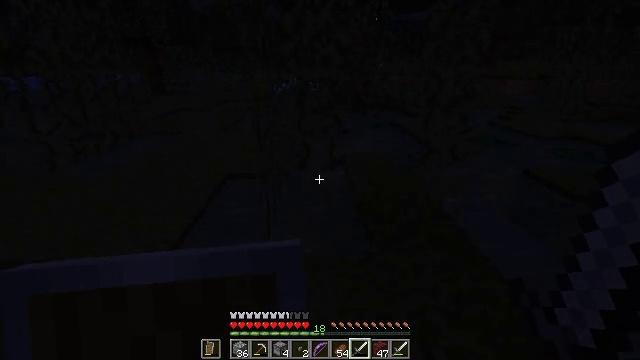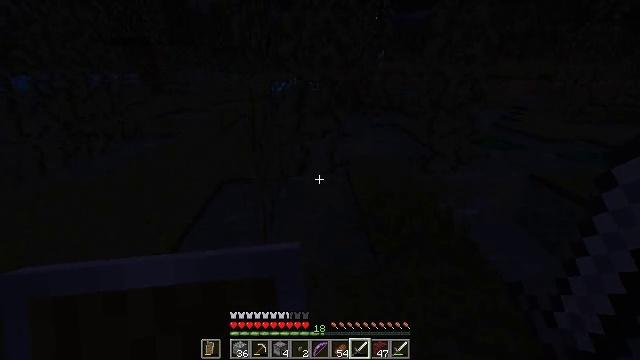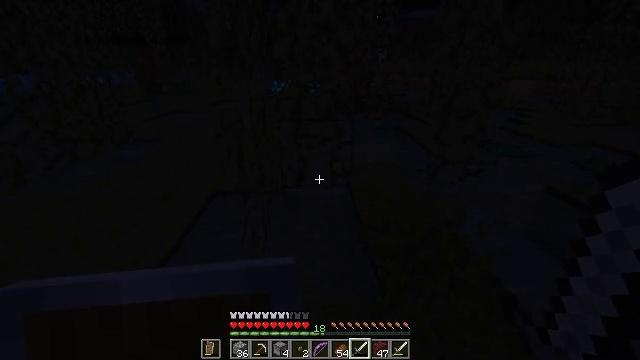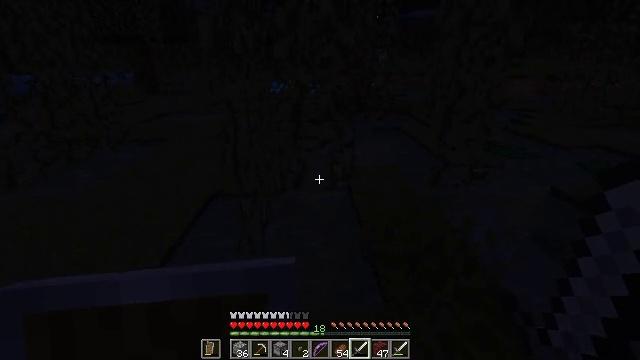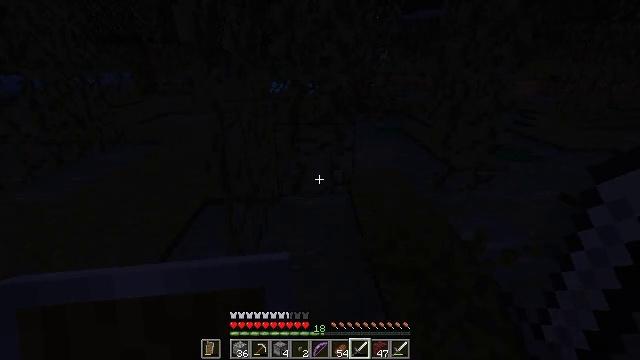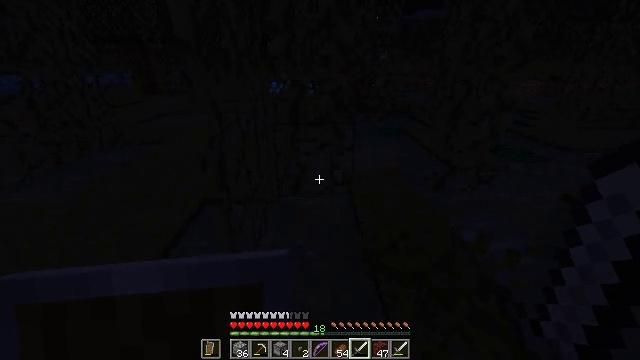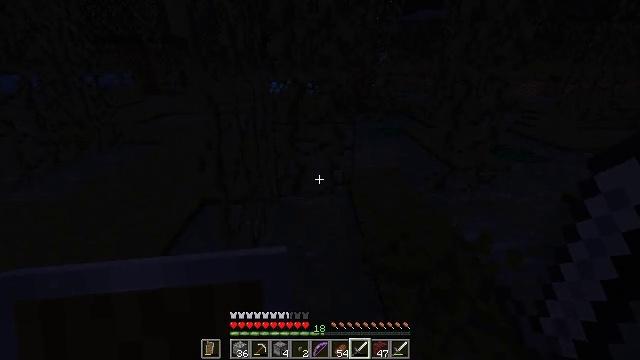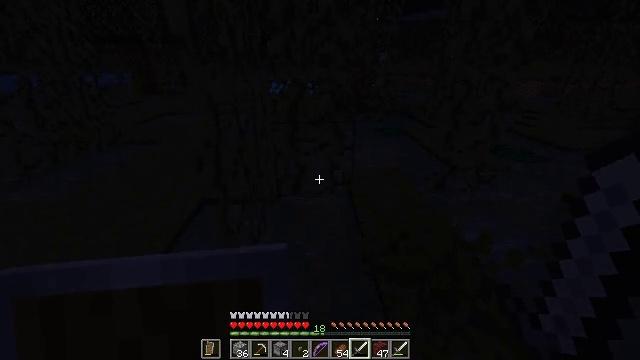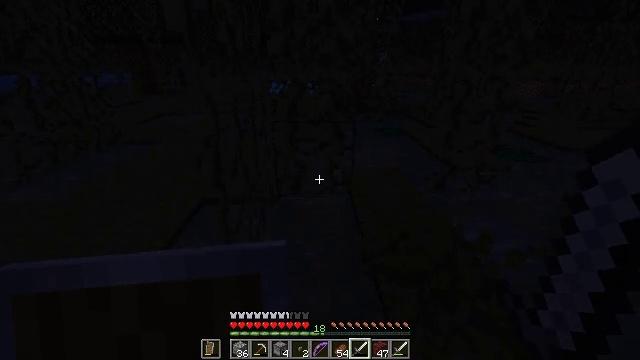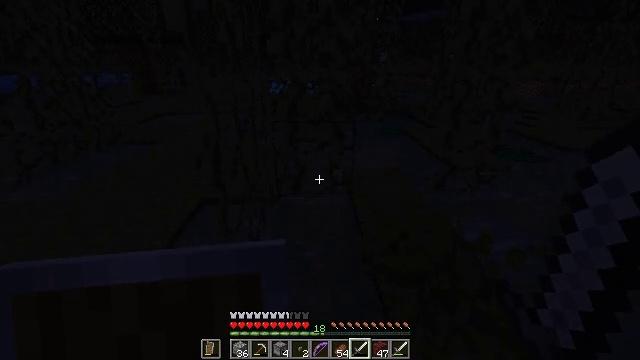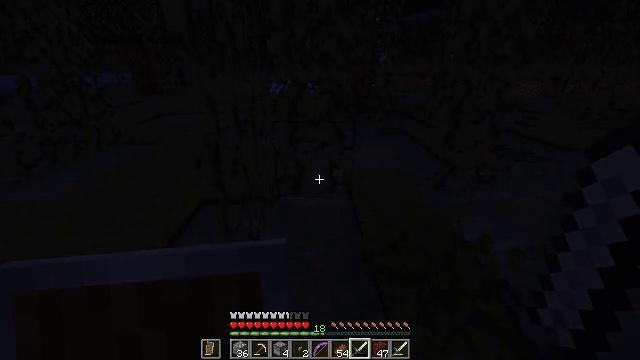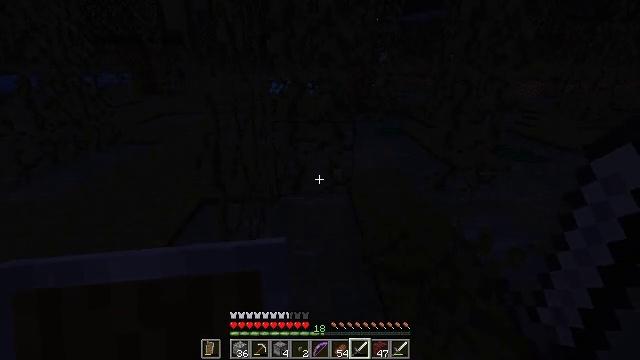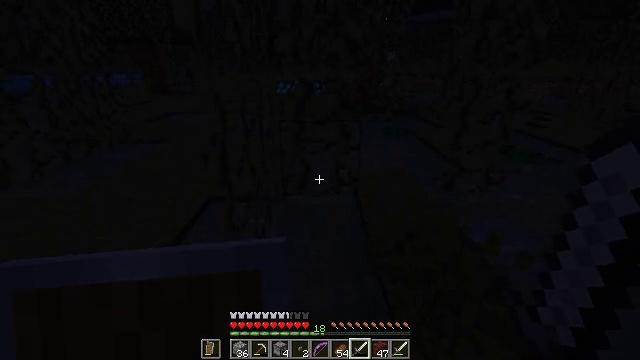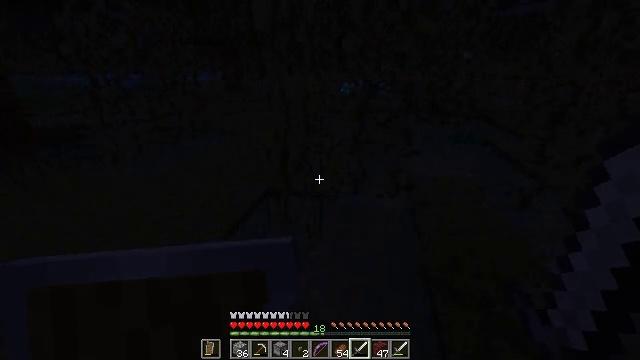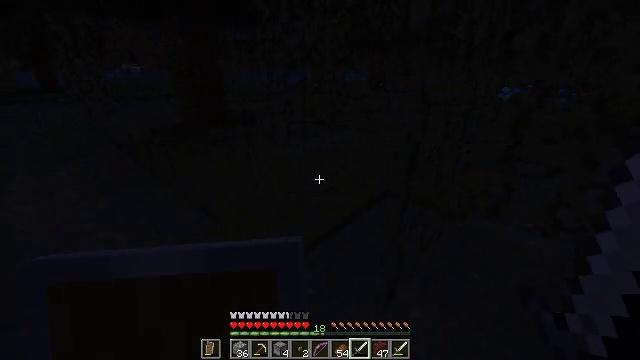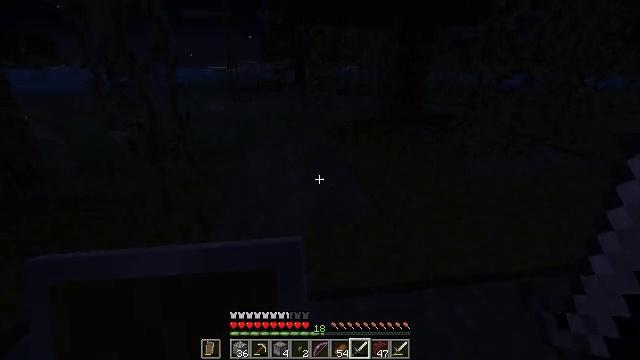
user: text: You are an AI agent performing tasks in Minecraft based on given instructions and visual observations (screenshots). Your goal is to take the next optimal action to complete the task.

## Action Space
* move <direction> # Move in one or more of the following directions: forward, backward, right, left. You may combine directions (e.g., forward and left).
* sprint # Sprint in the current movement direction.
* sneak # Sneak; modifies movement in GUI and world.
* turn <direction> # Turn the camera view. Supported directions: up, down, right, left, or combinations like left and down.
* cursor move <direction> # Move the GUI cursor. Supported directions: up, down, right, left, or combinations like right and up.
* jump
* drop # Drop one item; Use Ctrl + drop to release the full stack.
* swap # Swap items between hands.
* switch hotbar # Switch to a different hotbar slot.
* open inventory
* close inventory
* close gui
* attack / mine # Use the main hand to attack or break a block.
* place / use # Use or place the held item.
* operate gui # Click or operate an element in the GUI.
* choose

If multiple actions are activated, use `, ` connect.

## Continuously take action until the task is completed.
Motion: motion action
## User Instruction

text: Combat the slime.
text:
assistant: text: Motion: move forward
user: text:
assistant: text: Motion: move forward
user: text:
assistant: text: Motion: no_op
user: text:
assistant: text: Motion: no_op
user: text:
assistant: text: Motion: no_op
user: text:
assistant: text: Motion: no_op
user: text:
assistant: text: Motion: no_op
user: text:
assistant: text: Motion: no_op
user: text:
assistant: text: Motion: no_op
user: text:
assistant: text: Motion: no_op
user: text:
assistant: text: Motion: no_op
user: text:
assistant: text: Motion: turn left
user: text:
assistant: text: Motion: turn left
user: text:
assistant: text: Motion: turn left
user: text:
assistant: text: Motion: turn left
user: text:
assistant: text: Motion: turn left
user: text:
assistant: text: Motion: turn left
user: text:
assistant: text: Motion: turn left and up
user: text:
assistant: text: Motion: turn up
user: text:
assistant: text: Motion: no_op
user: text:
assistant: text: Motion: no_op
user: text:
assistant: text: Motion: no_op
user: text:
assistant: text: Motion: no_op
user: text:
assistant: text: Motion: no_op
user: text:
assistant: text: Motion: turn down
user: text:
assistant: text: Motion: turn left and down
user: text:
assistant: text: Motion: move forward
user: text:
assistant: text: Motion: move forward
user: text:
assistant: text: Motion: move forward
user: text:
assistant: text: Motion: move forward